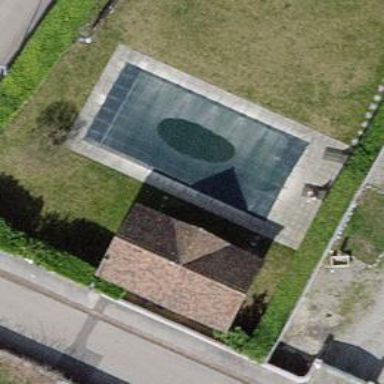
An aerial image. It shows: Outdoor swimming pool in leisure land.